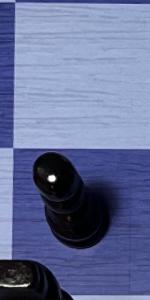
Label: Pawn_Black